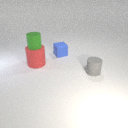
small gray rubber cylinder in front of small blue rubber cube